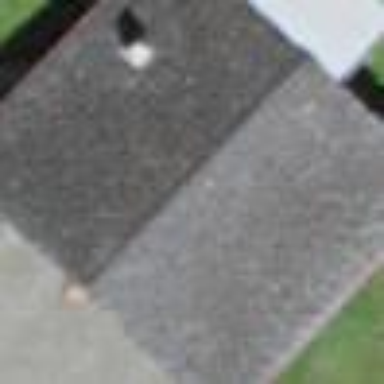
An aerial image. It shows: Garage.